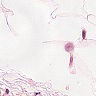
Metastatic tissue present: no